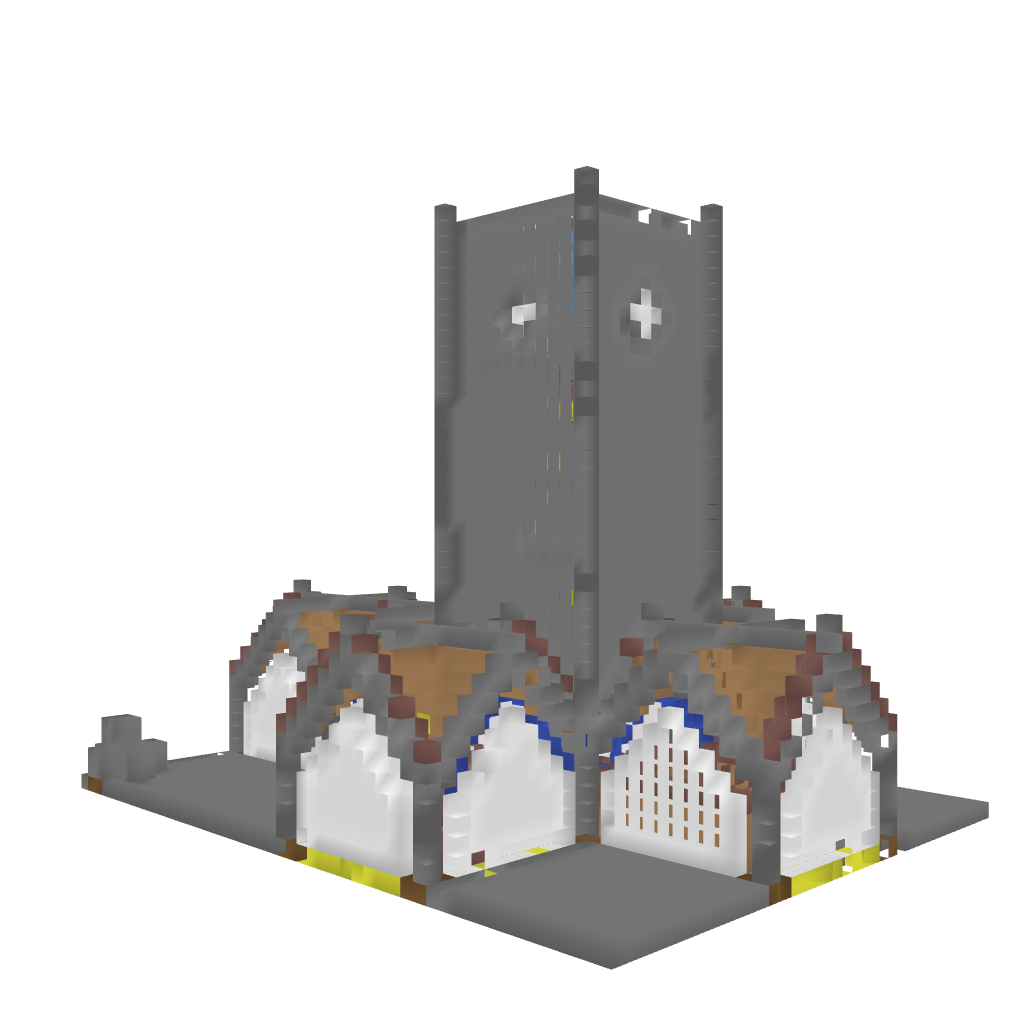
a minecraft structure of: high quality church white walls stone roof and whit glass cross in tower